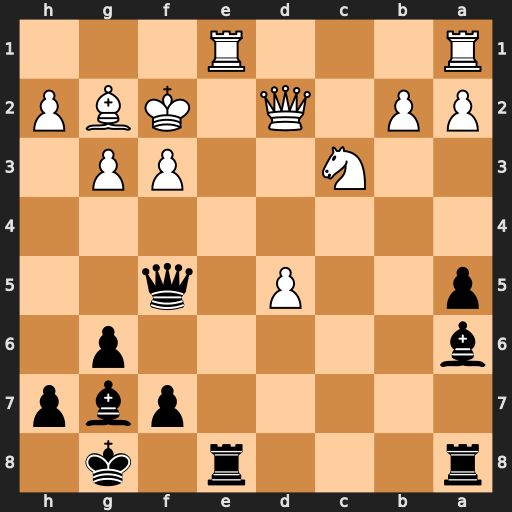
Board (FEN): r3r1k1/5pbp/b5p1/p2P1q2/8/2N2PP1/PP1Q1KBP/R3R3
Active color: b
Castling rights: -
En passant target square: -
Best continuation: Qc2 Qxc2 Bd4+ Re3 Rxe3